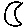
Label: moon